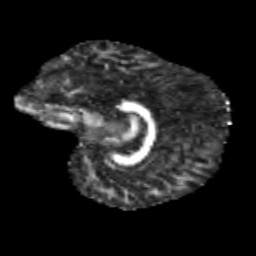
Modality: FA
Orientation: sagittal
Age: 10
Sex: male
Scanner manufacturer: siemens
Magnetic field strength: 3 T
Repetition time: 3.8 s
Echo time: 0.07 s